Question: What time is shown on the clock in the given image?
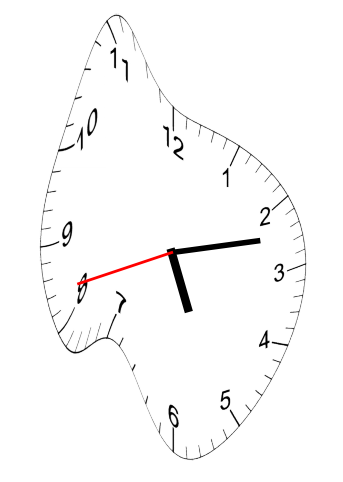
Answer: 05:12:42